Question: I have a Xamarin iOS app that is created with a storyboard. The storyboard is set to view as iPhone 5. I have a webview as below that fits the screen fine. When run on an iPhone 6 plus, it seems to grow fine and fills the entire iphone 6 plus screen. However when used on an iphone 4, a web page will fall off the bottom of the screen... which indicates to me that the webview is too big.

I don't know why it seems to scale up but not down. I need the bottom of the webview to always pin to the bottom of the screen. How can I do this? I have tried the UI constraint icons but they never seem to work as expected. Can this just be done in code instead? Even in iOS objective-c would help as I can convert it to c#.
Any pointers would be great!!
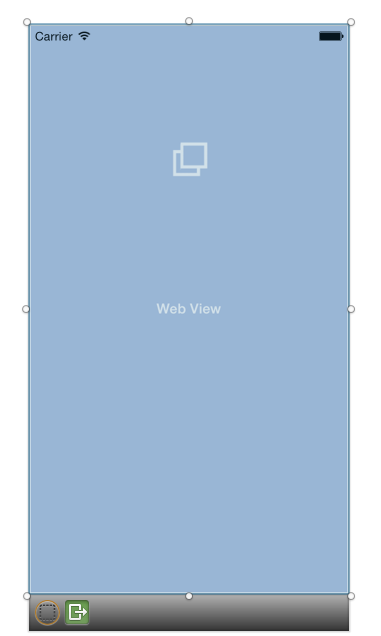
Answer: It works on iPhone 5 and the 6 versions because iPhone6/6+ uses a compatibility mode. Resolution of iPhone 4 is smaller. Try single clicking the web view to switch to constraint mode (you'll see T and H shaped handles).
Drag the T shaped ones to the top, left, right and bottom border of the view controller's view. That will constrain height and with to the parent view's size.